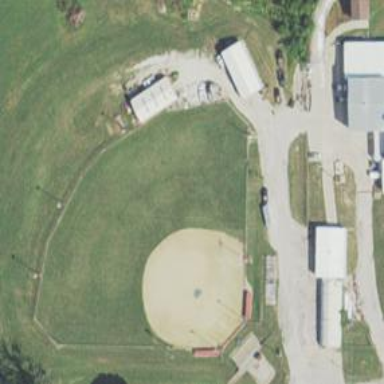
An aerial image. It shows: Baseball pitch for leisure land activities.